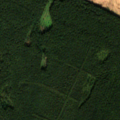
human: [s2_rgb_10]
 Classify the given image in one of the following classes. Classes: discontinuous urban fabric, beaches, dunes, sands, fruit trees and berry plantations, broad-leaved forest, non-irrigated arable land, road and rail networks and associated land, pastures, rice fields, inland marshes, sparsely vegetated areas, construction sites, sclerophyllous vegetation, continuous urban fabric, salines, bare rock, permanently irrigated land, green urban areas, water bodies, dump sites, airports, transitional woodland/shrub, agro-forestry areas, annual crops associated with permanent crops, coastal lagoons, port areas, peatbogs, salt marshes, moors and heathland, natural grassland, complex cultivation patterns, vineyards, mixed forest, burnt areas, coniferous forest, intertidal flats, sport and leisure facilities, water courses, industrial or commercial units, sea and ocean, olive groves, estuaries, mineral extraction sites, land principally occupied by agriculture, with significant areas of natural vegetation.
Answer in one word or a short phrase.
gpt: non-irrigated arable land, coniferous forest